Question: I have a Macbook Pro 13 inch with OS X Yosemite [Memory 8 GB, Graphics Intel Iris Graphics 6100 1536 MB]. I am trying to setup Genymotion as Android Emulator.
I installed Oracle VirtualBox first from <URL> [genymotion-2.5.0.dmg].
But I get the following error -

I checked all the previous answers on StackOverflow and the Google search results, and I did the following, but none of them solved the problem.
(a)
> sudo /Library/Startupitems/VirtualBox/VirtualBox restart
OR
(b)
> sudo /Library/Application\ Support/VirtualBox/LaunchDaemons/VirtualBoxStartup.sh restart
Since my is empty, I tried option (b).
Open , Under "", I deleted the one that was listed.
Under "", there is an Active network called "", which is checked.
is added to path & has nothing under
Terminal:
'''
$ which vboxmanage
/usr/local/bin/vboxmanage
$ echo $PATH
/usr/local/bin:/usr/bin:/bin:/usr/sbin:/sbin: <others>
$ vboxmanage list hostonlyifs
## no output - prints nothing
'''
These are all I found through Google Search. How do I get the Genymotion working for Yosemite ?
{ If possible, please provide a solution that is not too technical, since I am new to Mac, and it might also help people using Mac for the first time. I know this is not a new question on StackOverflow. But none of the previous posts had helped me. }
Thanks for your help.
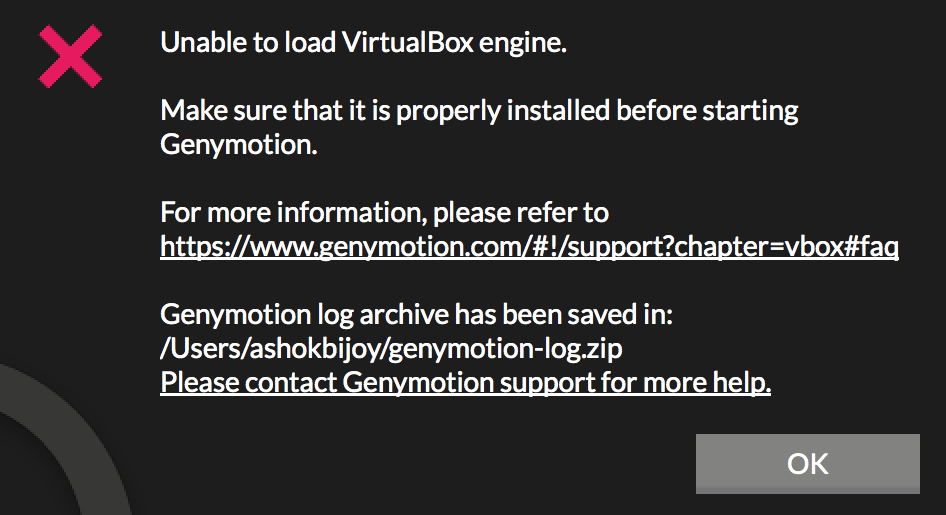
Answer: I had the problem that VBoxManage was installed at /usr/local/bin/ which was not in the path for GUI apps.
I did:
'''
sudo ln -s /usr/local/bin/VBoxManage /usr/bin/VBoxManage
'''